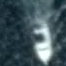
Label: Civil_yacht